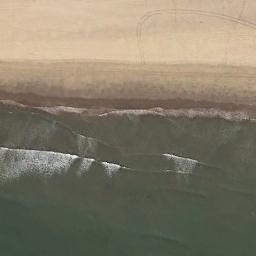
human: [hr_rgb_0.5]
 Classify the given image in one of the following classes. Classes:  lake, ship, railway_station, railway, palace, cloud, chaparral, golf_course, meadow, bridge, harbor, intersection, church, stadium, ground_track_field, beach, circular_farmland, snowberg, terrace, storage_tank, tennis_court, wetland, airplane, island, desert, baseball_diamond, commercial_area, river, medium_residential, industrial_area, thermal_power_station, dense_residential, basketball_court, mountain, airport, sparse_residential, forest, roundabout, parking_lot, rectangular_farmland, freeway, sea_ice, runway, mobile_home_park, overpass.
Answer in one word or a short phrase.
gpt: beach